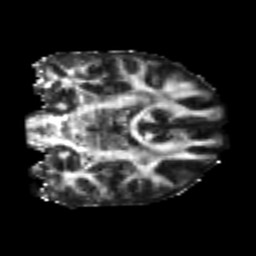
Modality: FA
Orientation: coronal
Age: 20
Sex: male
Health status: healthy
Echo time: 0.074 s